Question: I have 2 'THREE.Vector3()'s .
I want to draw a 'circle' around one vector and use second vector as tangent.
I have radius of the circle geometry which is distance between vectors.
how can i rotate circle to touch second vector?
Can i use THREE framework functions or do i need to use mathematical approach?
(i hope it should be some core function of 3D framework).

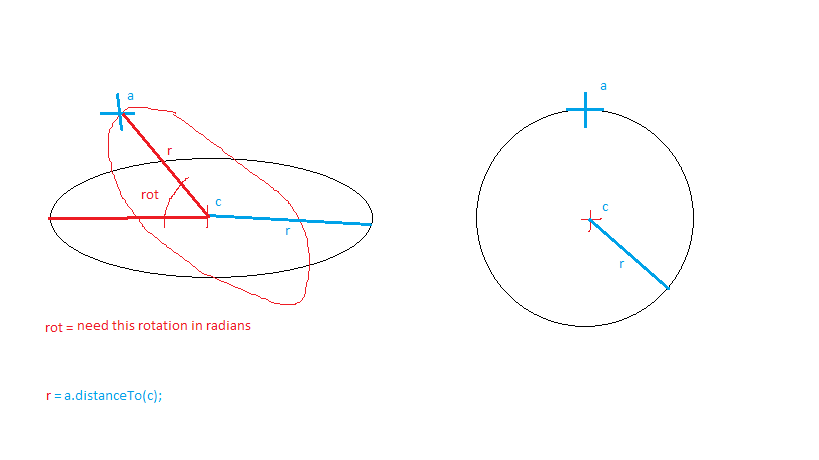
Answer: <URL>
- - -
<URL>
'''
void glCircle3D(double *pos,double *nor,double r,bool _fill)
{
int i,n=36;
double a,da=divide(pi2,n),p[3],dp[3],x[3],y[3];
// set x to something not parallel to normal vector
if (fabs(nor[0]-nor[1])>1e-6) vector_ld(x,nor[1],nor[0],nor[2]);
else if (fabs(nor[0]-nor[2])>1e-6) vector_ld(x,nor[2],nor[1],nor[0]);
else if (fabs(nor[1]-nor[2])>1e-6) vector_ld(x,nor[0],nor[2],nor[1]);
else vector_ld(x,1.0,0.0,0.0);
vector_mul(x,x,nor); // x=cross(x,nor)
vector_mul(y,x,nor); // y=cross(x,nor)
vector_len(x,x,r); // x=r*x/|x| ... r is scalar
vector_len(y,y,r); // y=r*y/|y| ... r is scalar
if (_fill)
{
glBegin(GL_TRIANGLE_FAN);
glVertex3dv(pos);
}
else glBegin(GL_LINE_STRIP);
for (a=0.0,i=0;i<=n;i++,a+=da)
{
vector_mul(dp,x,cos(a)); vector_add(p,pos,dp);
vector_mul(dp,y,sin(a)); vector_add(p,p ,dp);
glVertex3dv(p);
}
glEnd();
}
'''
- 'nor'- 'pos'- 'r'- 'x,y''nor'- - - 'atan2''acos(dot(v1,v2))'- - - - 'vector_ld(a,x,y,z)'- 'vector_mul(a,b,c)'- 'vector_mul(a,b,c)'- 'vector_add(a,b,c)'- 'vector_sub(a,b,c)'- 'vector_len(a,b,c)'- 'p=pos+x*cos(alpha)+y*sin(alpha);'- 'r''x,y'